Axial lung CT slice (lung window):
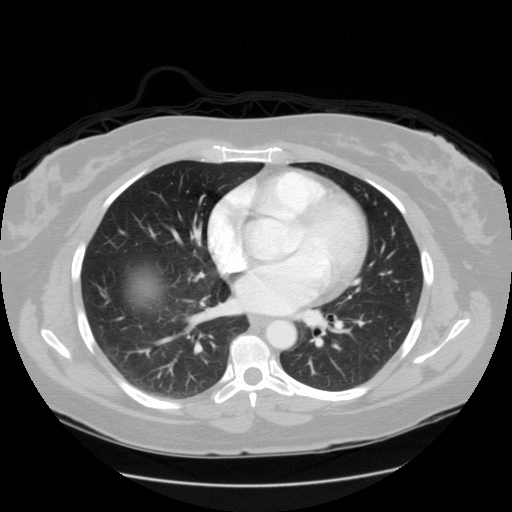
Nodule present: no